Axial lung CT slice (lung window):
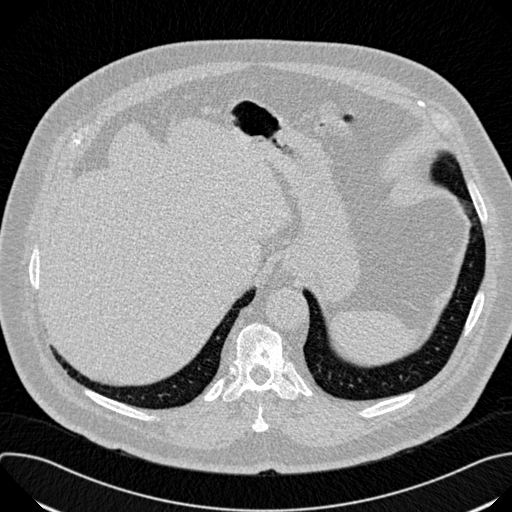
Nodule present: no